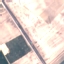
Label: Highway